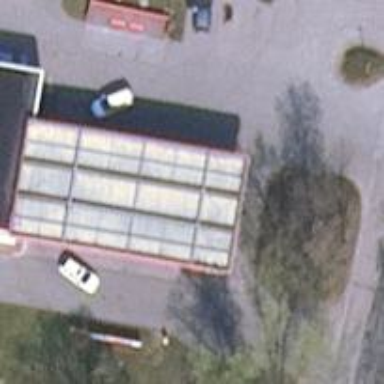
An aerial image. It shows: Fuel station.